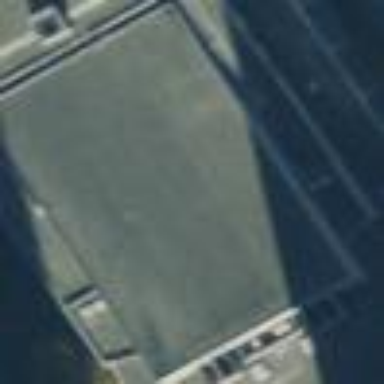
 where the roof is oriented along the building."